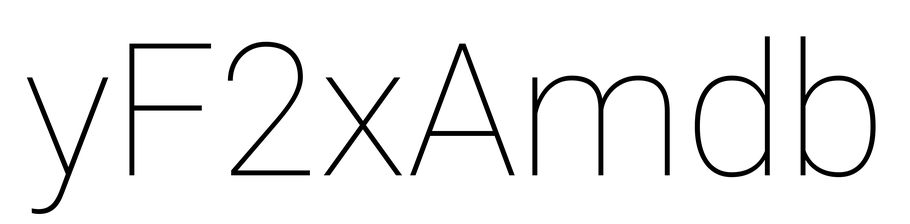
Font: Roboto_Thin